Question: First of all, I do know the process of exporting MySQL data to excel file using php. But I have some specific requirement and I want to know if it can be done or not. I have already googled, but didn't get any specific information or method regarding the same.

Column C is fixed and others are scrollable.
There are basically couple of organizations.
Data starting from COL-C8 to COL-L8 is exactly stored on a MySQL Table of an organization (e.g. Organization1).
Data of COL-C1 to COL-C5 & D1 to D5 is on another MySQL Table of Organization1.
So for every organization there are 2 different MySQL tables.
The goal is to export data from MySQL and add it to the excel file according to the image above.
Adding data from MySQL table to excel is pretty easy if the requirement is to just replicate same on the excel sheet. But I have no idea how to do this customization.
Like pulling data from two different tables and adding them to different columns in an excel sheet.
Please let me know if it is possible. And if yes, then kindly direct me to some references on how to achieve this.
Thank You!
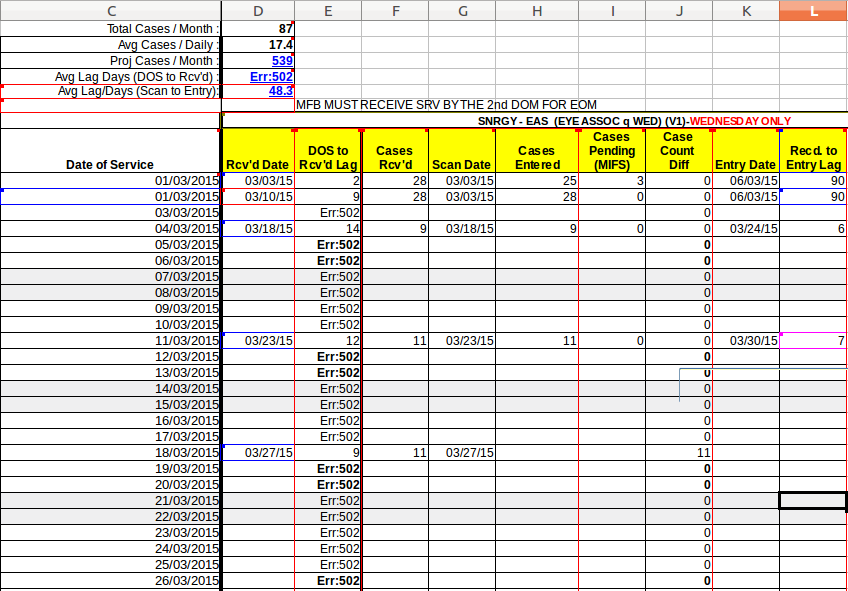
Answer: Try <URL>. This library allows you to read and write from/to .xls files.